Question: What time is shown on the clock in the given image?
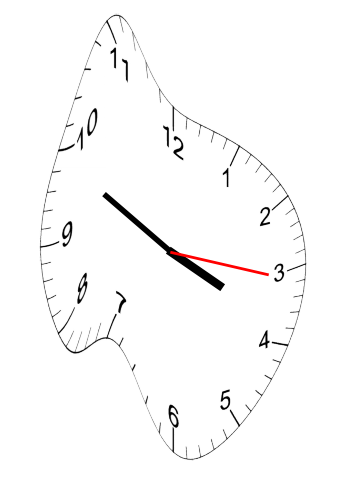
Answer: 03:49:16